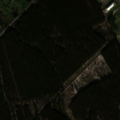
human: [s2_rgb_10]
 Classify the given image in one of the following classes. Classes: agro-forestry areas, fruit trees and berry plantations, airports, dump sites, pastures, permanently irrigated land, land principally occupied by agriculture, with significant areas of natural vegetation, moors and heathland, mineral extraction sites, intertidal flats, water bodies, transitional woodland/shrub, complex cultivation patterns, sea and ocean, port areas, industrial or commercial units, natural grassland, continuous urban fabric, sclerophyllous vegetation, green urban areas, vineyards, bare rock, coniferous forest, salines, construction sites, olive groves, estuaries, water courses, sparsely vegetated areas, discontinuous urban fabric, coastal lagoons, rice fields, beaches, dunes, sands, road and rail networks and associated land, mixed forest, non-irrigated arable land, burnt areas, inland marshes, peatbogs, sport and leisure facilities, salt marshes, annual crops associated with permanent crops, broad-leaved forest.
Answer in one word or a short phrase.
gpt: complex cultivation patterns, broad-leaved forest, mixed forest